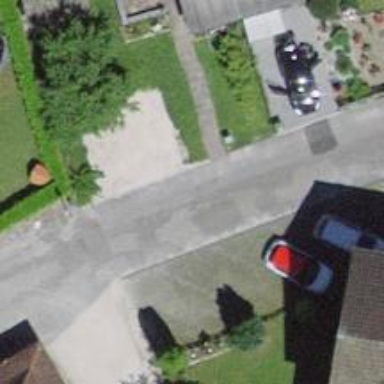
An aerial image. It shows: Asphalt road in residential area.